Interaction volume radius: 5 \u00c5
Interaction volume height: 10 \u00c5
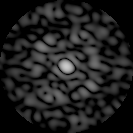
Disorder parameter: 0.7933